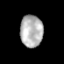
Tissue: prostate
Cell type: T cells
Senescence score: 0.3271
Nuclear area (px): 714
Mean DAPI intensity: 179.584